Interaction volume radius: 10 \u00c5
Interaction volume height: 15 \u00c5
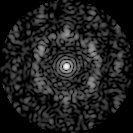
Disorder parameter: 0.6622